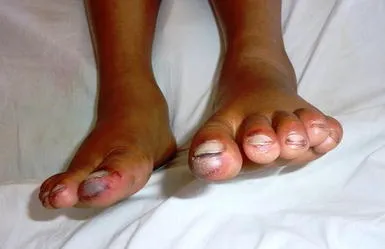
Showing the digital infarcts of the toes of both lower limbs.
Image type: medical_photograph (other_medical_photograph)